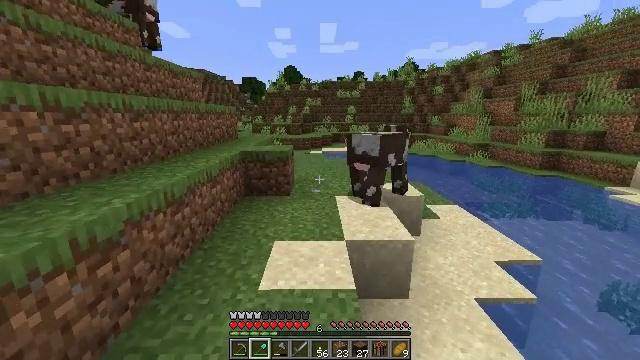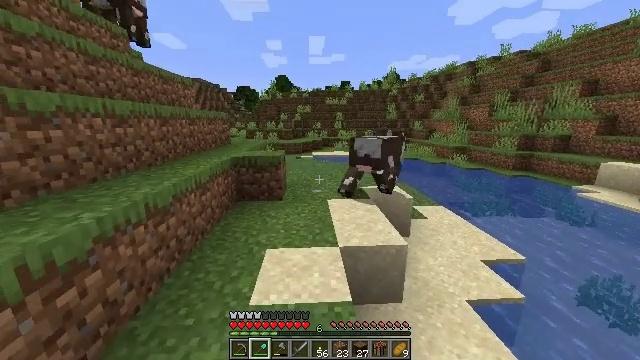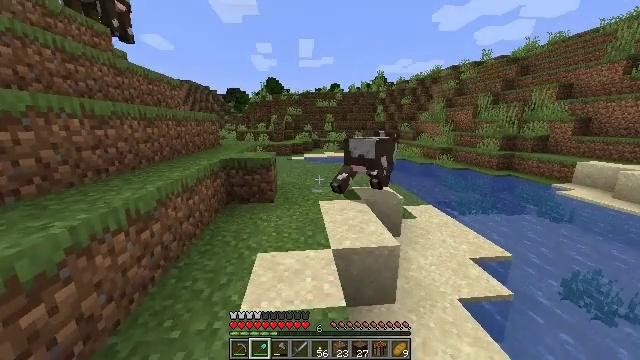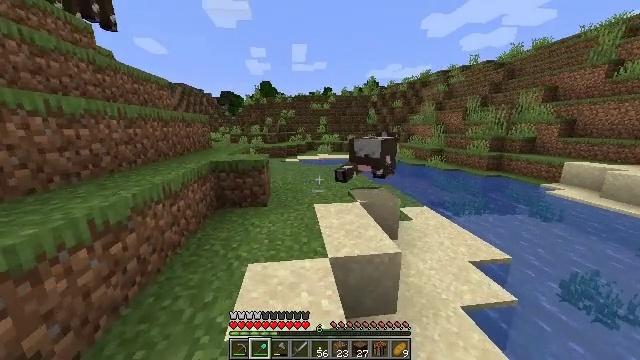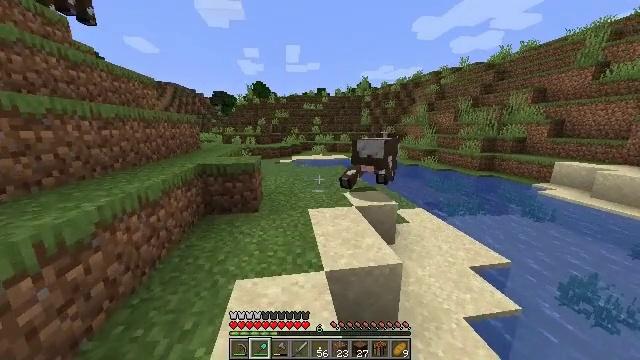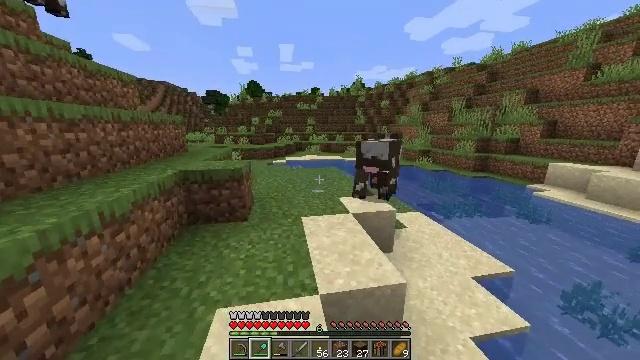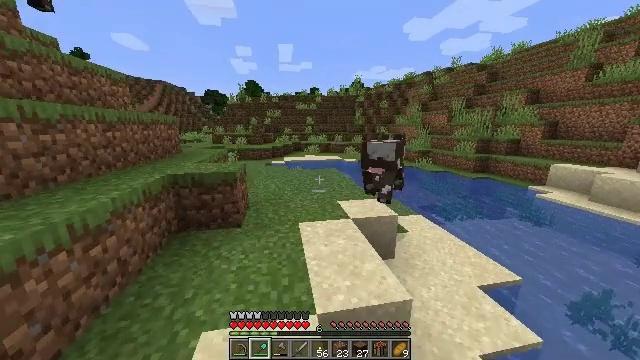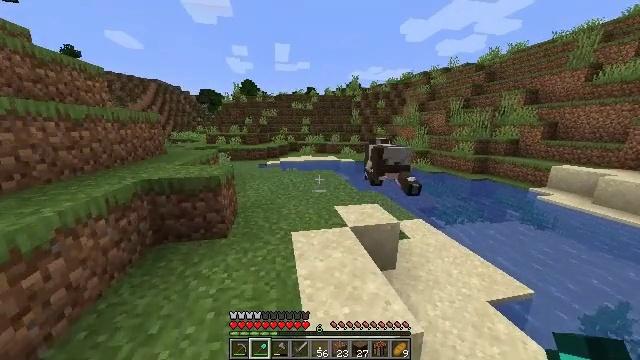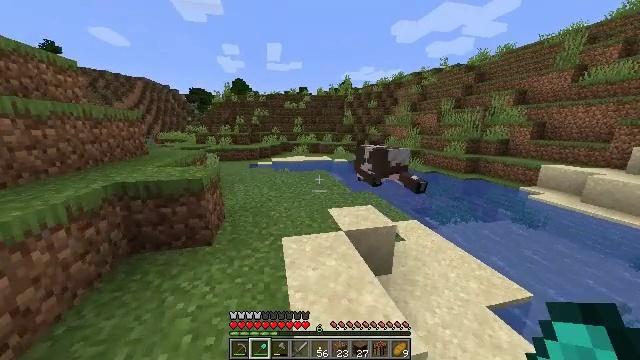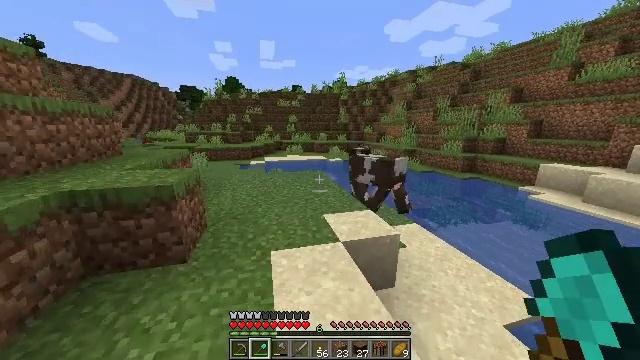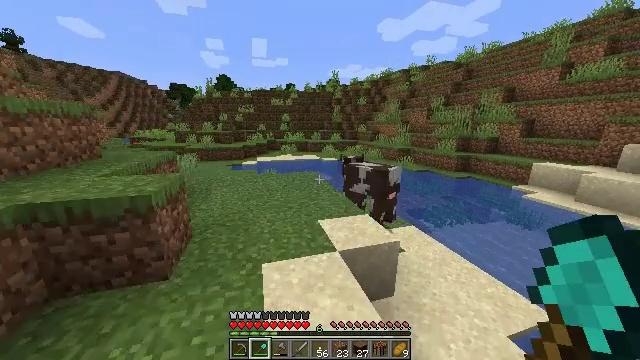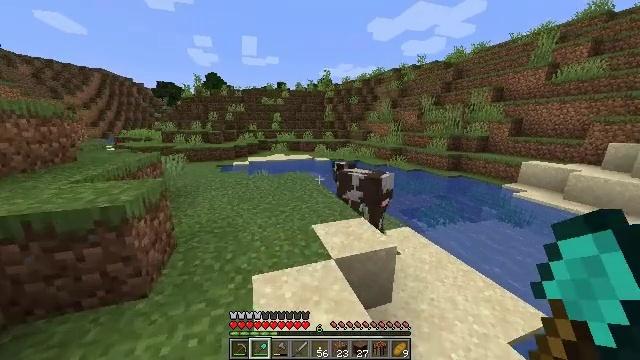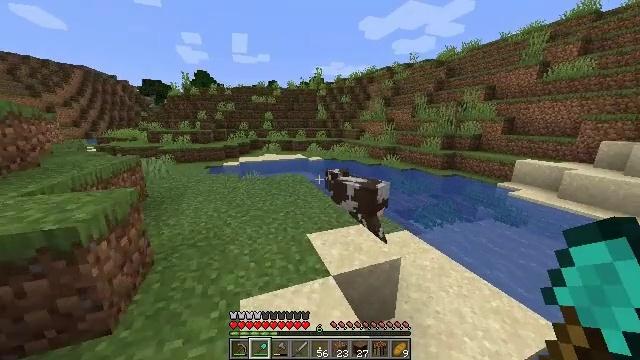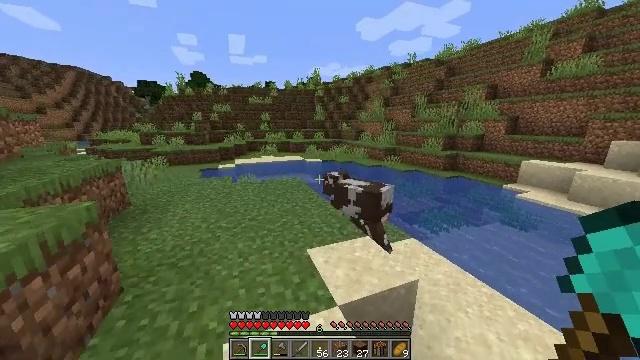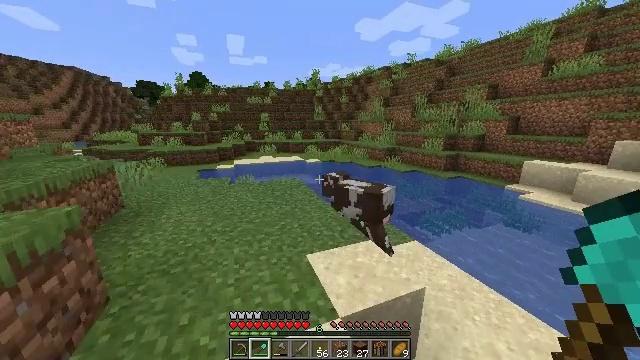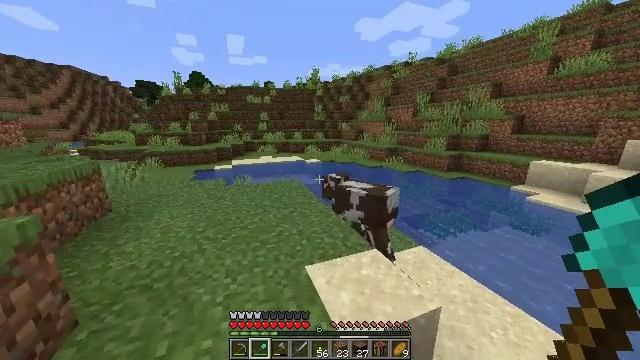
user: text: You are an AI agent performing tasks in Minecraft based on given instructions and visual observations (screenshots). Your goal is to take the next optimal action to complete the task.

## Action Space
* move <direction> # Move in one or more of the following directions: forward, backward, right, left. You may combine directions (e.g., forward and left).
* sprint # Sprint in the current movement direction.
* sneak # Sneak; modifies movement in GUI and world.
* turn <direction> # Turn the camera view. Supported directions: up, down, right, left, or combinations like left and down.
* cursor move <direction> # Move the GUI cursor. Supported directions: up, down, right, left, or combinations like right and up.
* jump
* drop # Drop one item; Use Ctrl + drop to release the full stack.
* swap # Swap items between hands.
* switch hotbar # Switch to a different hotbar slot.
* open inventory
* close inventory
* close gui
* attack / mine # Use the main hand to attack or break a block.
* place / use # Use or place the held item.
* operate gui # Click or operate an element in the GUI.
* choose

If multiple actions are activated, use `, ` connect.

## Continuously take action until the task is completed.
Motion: motion action
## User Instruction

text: Combat the cow.
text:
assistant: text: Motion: move forward, sprint, turn right
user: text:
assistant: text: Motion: move forward, sprint, turn right
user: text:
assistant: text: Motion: move forward, sprint, turn right
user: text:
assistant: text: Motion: move forward, sprint, turn right
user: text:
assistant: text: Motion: move forward, sprint, turn right
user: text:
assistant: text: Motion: move forward, sprint
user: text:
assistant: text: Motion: move forward, sprint
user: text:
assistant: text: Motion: move forward, sprint, turn right
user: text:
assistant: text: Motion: move forward, sprint, turn right
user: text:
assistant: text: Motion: move forward, sprint, turn right
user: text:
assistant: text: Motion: move forward, sprint, turn right
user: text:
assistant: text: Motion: move forward, sprint, turn right
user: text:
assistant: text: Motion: move forward, sprint
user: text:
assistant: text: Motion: move forward, sprint
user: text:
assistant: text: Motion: move forward, sprint
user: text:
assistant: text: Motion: move forward, sprint
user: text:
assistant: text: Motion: move forward, sprint, turn right and down
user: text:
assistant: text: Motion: move forward, sprint, turn right and down
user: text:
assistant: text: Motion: move forward, sprint, turn right and down
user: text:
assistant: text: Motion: move forward and move right, sprint, turn right and down
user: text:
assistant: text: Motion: move forward and move right, sprint, turn down
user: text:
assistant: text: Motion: move forward and move right, sprint, turn down, attack / mine
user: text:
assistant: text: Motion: move forward and move right, sprint, attack / mine
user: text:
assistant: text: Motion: move forward and move right, sprint, attack / mine
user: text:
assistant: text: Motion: move forward and move right, sprint, attack / mine
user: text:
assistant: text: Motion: move forward and move right, turn left
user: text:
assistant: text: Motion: attack / mine